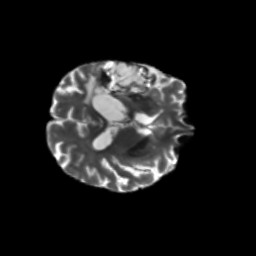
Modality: T2w
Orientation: axial
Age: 55
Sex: male
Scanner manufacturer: siemens
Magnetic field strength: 3 T
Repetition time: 5.47 s
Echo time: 0.0854 s